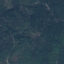
Land use / land cover: Forest